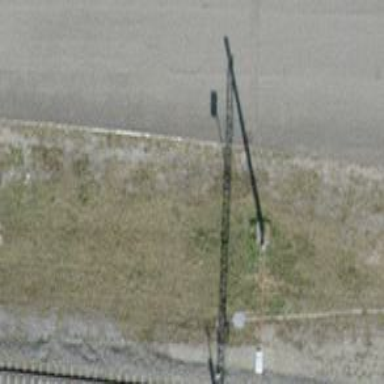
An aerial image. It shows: Abandoned railway yard with one track.